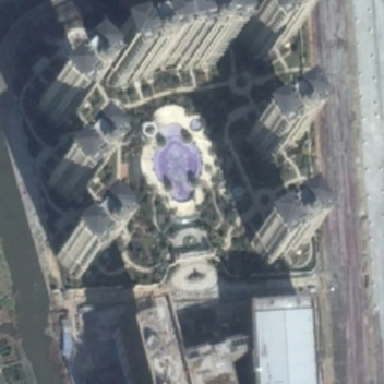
Some tall buildings in the business district are between the river and the road .